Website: home-depot
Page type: account-selection
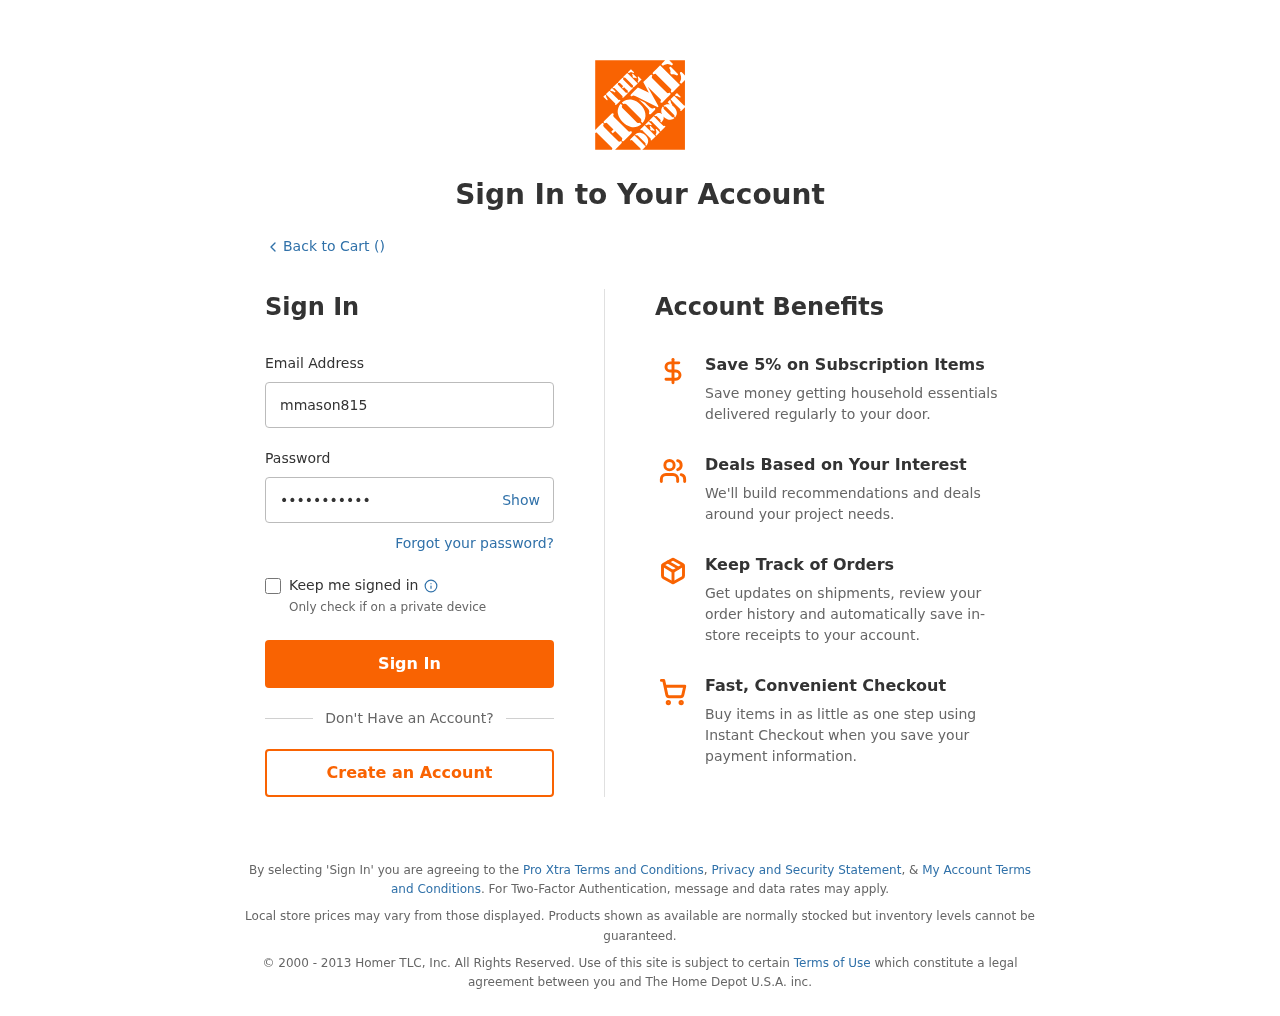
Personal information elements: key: PII_LOGIN_USERNAME
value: mmason815